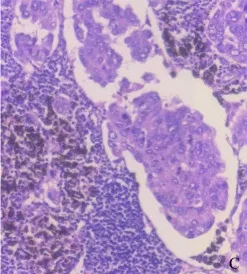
Pathological and immunohistochemical examination results. (C) Lymph node #10 hematoxylin-eosin staining, magnification: x200.
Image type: pathology (immunostaining)